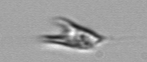
Label: Chrysochromulina_lanceolata